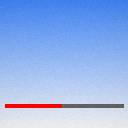
Screen state: on